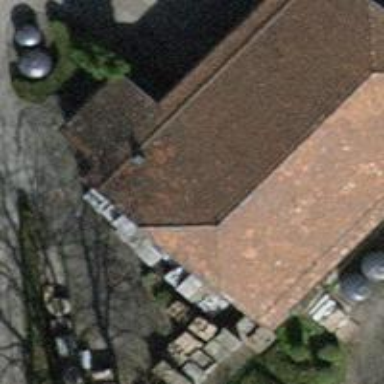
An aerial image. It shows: Service building.